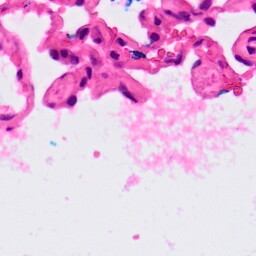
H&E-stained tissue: Lung